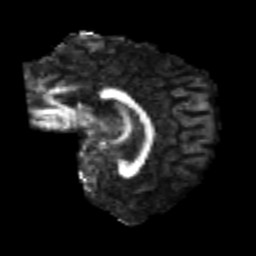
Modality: FA
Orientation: sagittal
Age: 25
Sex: female
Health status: healthy
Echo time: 0.074 s